RGB frame:
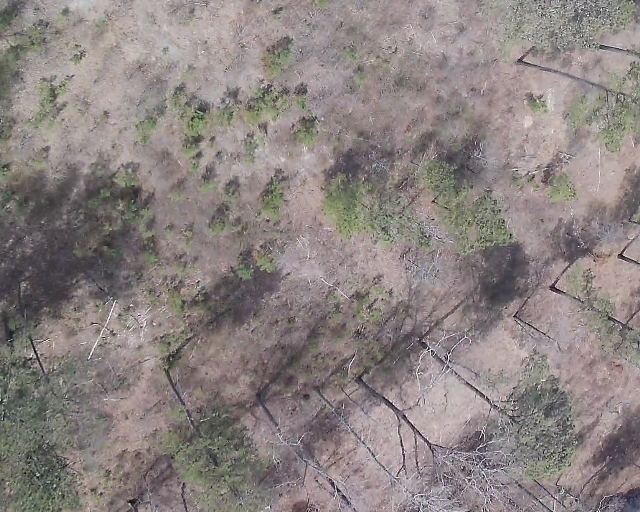
Thermal frame:
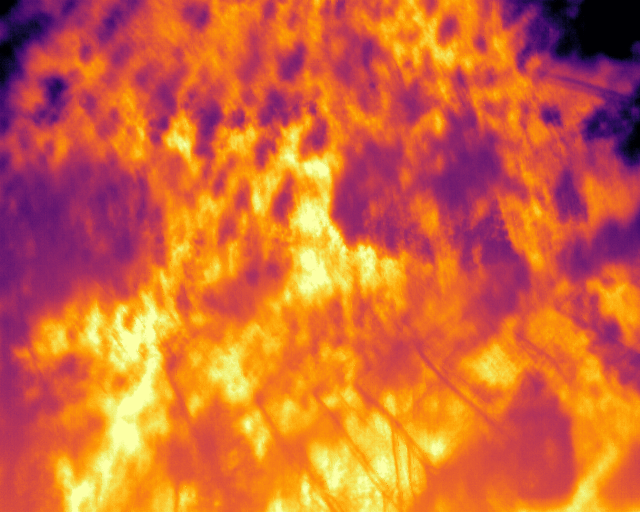
Captured: 2026-02-26 02:26:58
Pixels at or above 80 °C: 0 (fraction of frame: 0)